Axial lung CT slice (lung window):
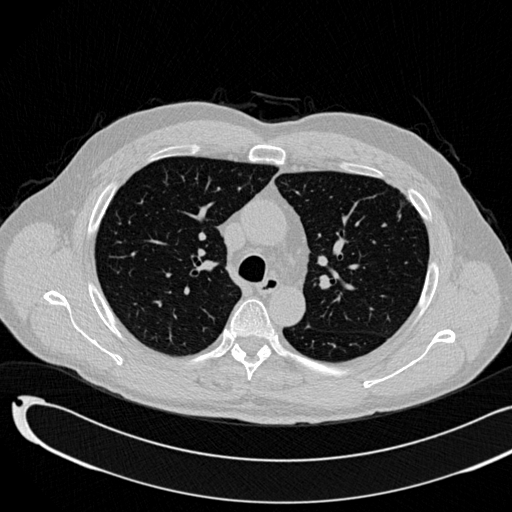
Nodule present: no